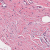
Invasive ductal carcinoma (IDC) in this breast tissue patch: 0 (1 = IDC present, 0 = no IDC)